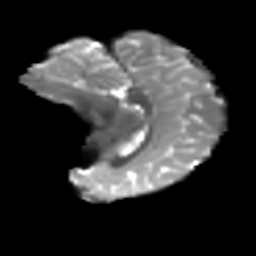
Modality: T2w
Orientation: sagittal
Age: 13
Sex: female
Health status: ill
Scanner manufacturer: ge
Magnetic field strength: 3 T
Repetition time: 6.752 s
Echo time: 0.079 s